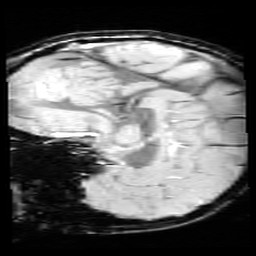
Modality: SWI
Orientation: sagittal
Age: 10
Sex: male
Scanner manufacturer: siemens
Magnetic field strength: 3 T
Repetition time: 0.027 s
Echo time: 0.02 s